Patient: sex M, age 52
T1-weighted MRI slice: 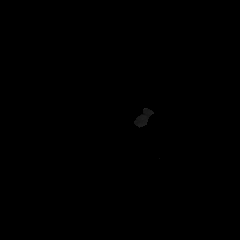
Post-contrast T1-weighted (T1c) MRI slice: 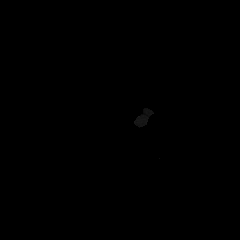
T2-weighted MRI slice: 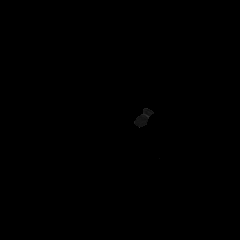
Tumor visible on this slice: no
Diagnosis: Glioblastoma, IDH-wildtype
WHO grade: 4